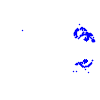
Particle: electron